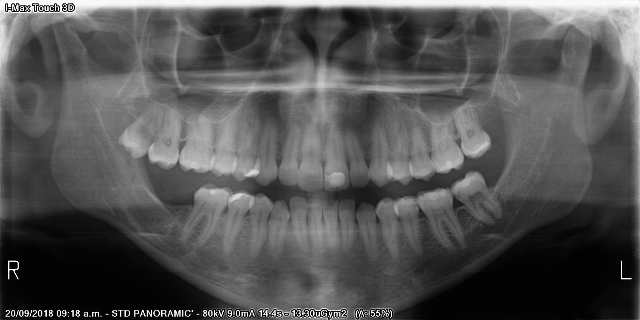
adult